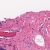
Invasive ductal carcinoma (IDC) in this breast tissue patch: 0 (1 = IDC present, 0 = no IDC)